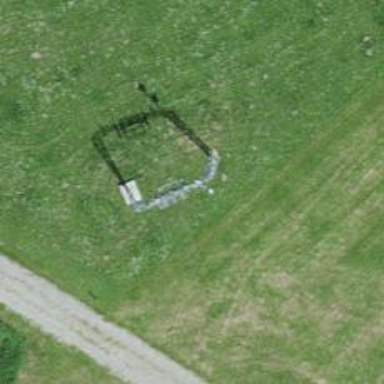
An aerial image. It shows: Pylon used for aerialway.